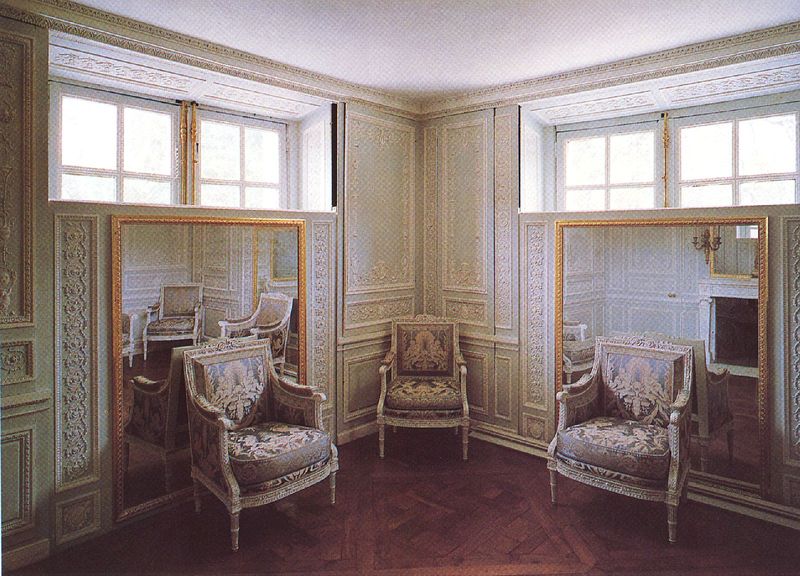
Titel: Versailles, Petit Trianon
Künstler: Ange-Jacques Gabriel
Standort: Versailles, Petit Trianon (EU - F)
Schlagwörter: schatten, weiß, grün, fenster, grau, hell, holz, licht, raum, stuhl, stühle, zimmer, schloss, ornament, alt, wand, rahmen, samt, möbel, spiegel, felder, spiegelung, boden, gold, interieur, sessel, stoff, decke, seide, kamin, lehne, parkett, polster, salon, tapete, stuck, foto, königlich, empire, vertäfelung, historisch, wandverkleidung, fenster#, zimmer#, #hell, chairs, mirror chairs, old fashion